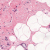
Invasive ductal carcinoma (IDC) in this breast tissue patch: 0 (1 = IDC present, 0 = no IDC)